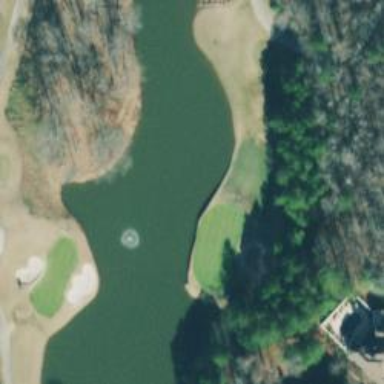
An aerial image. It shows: Water hazard on golf course. The hazard is natural water feature.